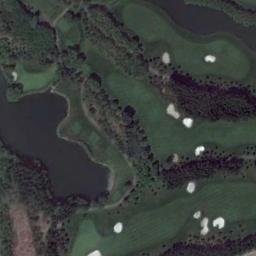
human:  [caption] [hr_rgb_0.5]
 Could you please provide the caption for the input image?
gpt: The golf course has two lakes, Some fairways, Barrier trees and sandpits and some barrier trees are on both sides of the fairways .

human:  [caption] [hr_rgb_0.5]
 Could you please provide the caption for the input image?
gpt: There are many trees near the golf course .

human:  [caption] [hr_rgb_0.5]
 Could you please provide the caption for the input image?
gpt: There are two parallel paths from top left to bottom right .

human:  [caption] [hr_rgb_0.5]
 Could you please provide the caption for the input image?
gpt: There are several bunkers and lakes and a few paths and many trees on a large green lawn on the golf course .

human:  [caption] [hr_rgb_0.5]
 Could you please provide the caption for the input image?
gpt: There are many bunkers and a lake on the golf course .